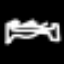
Label: bed